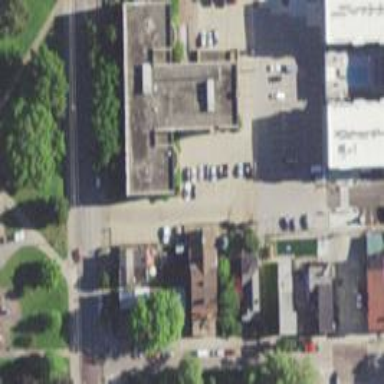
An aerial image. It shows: Building.